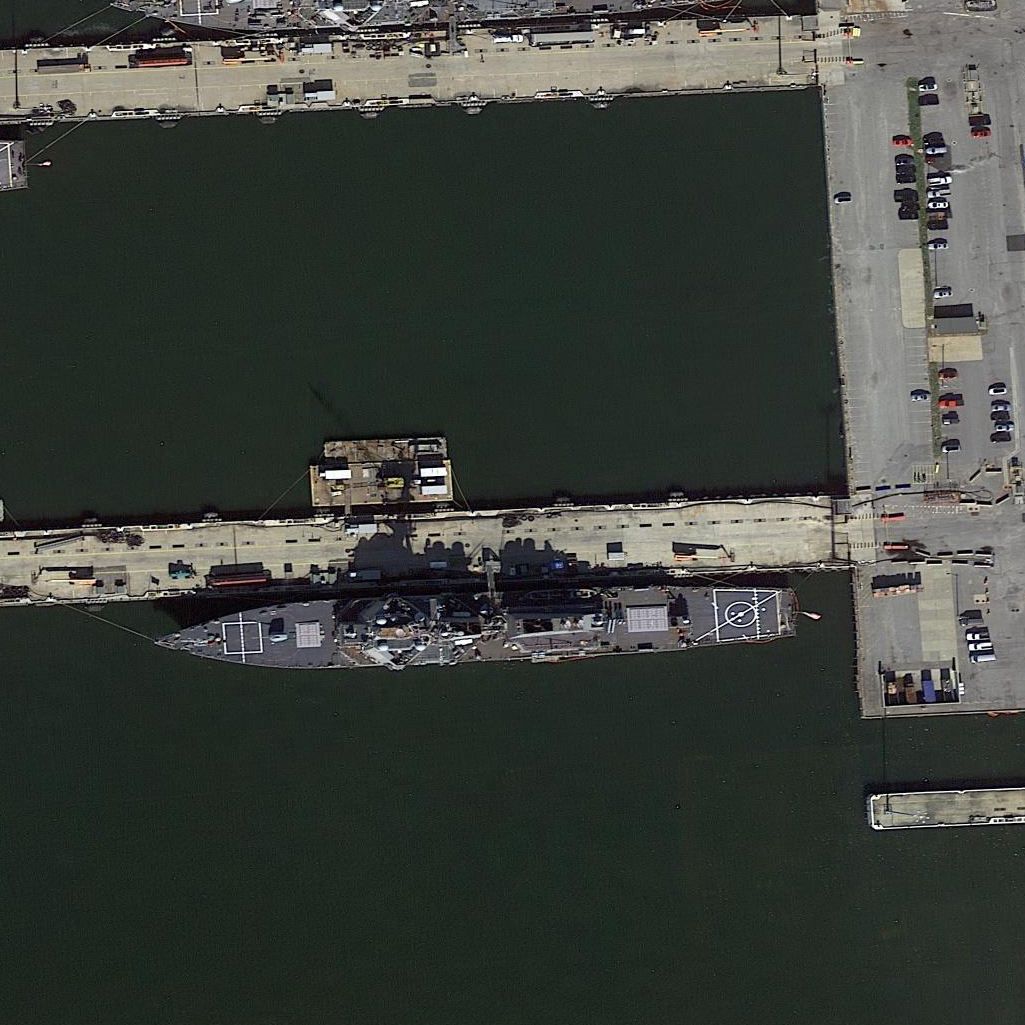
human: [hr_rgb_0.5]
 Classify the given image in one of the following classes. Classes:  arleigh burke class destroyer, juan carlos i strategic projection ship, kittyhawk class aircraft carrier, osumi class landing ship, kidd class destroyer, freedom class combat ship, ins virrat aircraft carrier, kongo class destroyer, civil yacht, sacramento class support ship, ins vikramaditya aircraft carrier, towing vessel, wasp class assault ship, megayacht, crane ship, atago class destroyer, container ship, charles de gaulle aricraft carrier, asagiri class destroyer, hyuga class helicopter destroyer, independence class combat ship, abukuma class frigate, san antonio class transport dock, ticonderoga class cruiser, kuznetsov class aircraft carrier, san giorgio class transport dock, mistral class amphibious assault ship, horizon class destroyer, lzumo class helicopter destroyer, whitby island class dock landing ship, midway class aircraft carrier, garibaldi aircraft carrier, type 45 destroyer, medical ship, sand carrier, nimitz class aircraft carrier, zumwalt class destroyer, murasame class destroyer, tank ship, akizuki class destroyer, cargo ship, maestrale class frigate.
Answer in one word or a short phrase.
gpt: Arleigh Burke class destroyer